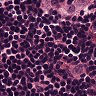
Metastatic tissue present: yes